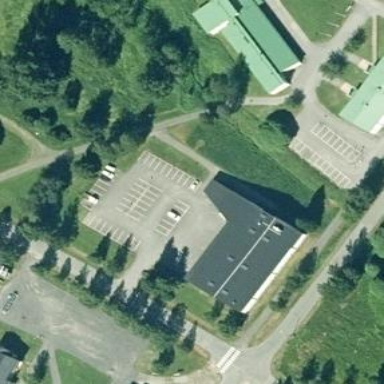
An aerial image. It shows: Parking area with unpaved surface.